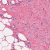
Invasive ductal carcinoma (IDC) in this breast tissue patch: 0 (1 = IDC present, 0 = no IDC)